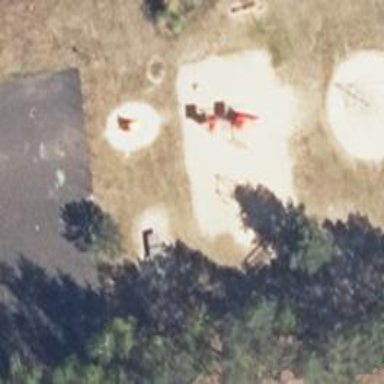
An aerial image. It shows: Playground featuring climbing frame.